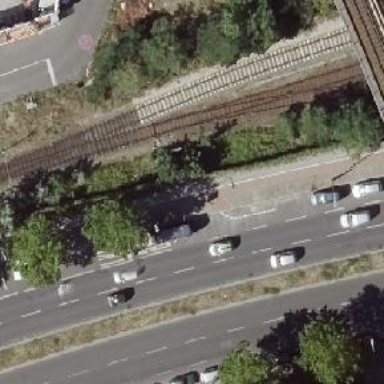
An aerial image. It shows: Asphalt path with cycleway alongside.